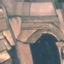
Label: PermanentCrop